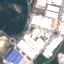
Label: Industrial